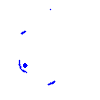
Particle: electron